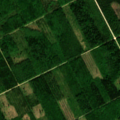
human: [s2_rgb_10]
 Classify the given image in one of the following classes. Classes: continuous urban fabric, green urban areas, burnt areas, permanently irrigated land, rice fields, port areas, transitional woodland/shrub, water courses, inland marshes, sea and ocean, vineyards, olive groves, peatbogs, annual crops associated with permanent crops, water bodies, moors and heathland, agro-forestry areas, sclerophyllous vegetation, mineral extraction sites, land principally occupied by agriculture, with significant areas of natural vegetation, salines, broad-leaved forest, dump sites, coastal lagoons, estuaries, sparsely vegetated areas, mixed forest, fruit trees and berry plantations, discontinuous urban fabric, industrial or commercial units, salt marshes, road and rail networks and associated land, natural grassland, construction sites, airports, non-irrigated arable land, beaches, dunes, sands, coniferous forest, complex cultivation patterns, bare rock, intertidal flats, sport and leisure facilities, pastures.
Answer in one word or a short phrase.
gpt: broad-leaved forest, mixed forest